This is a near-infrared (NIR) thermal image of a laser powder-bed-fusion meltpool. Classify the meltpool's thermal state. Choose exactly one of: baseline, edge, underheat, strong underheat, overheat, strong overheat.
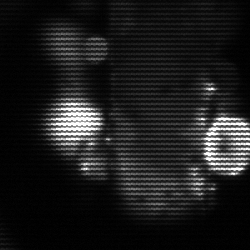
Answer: strong underheat